Question: I want to set a button in my Android application that is comprised of text (left aligned), image and another text (right aligned).

Text1, Text2 and image must be customizable from code.
I am a noob in Android development and I only can guess that Text1 and Text2 should be defined as TextView and image should be defined as ImageView. But it is impossible to set them as children to Button because button is not a ViewGroup.
How do I specify it in xml layout file?
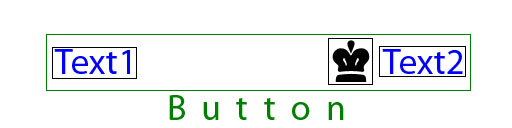
Answer: Yeah its easy. Place all these component in a single relative layout. Then follow this:
'''
RelativeLayout rl= ( RelativeLayout ) findViewById(R.layout.relative_layout_id);
rl.setOnClickListener(this);
rl.setOnTouchListener(this);
rl.setOnDragListener(this);
'''
In 'TouchListener' method, you will get a view as a parameter. So you get the id of the view using
'''
switch(viewObj.getId()
{
case R.layout.relative_layout_id :
//write your logic here
break;
]
'''
In OnClick method, write your logic, so where ever you perform click on that relative layout your 'onclick()' method will execute.